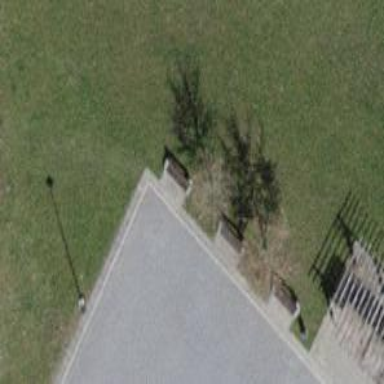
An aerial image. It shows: Bench for seating.